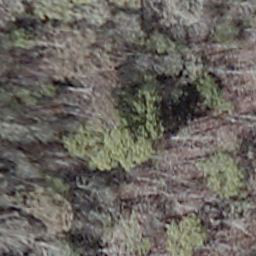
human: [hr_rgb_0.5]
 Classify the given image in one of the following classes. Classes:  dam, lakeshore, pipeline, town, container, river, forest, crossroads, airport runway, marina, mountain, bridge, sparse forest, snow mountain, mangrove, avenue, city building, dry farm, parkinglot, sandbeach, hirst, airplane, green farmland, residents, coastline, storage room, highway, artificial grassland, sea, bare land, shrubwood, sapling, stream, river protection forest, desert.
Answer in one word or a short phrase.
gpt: shrubwood